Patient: sex M, age 60
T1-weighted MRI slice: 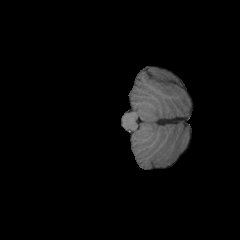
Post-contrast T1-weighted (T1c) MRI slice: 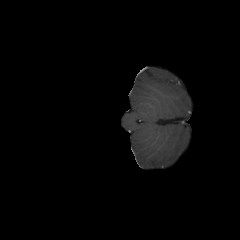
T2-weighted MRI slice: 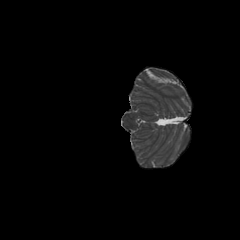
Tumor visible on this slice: no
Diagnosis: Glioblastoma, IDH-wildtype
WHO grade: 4